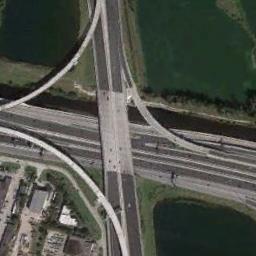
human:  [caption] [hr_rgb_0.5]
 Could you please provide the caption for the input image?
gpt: The directional overpass is over the roads on the lawn .

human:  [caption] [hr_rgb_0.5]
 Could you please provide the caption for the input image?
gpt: An overpass is bent into two circles .

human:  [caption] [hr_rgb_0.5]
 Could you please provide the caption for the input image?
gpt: Several buildings of different shapes are beside the overpass .

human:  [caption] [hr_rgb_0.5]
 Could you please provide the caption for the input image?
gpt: The overpass is on the grass next to some houses .

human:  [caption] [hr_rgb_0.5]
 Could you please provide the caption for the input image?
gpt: There are three lakes and a river beside the overpass .